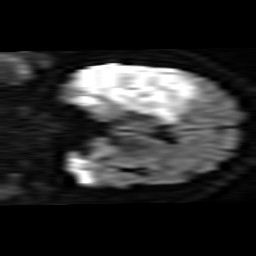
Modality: TRACE
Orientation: coronal
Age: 54
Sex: male
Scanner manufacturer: philips
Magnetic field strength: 1.5 T
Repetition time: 4.689 s
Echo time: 0.07822 s